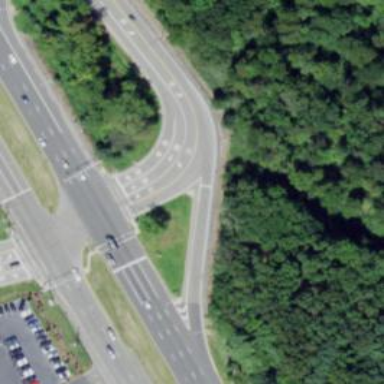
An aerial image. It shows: Trunk link highway.